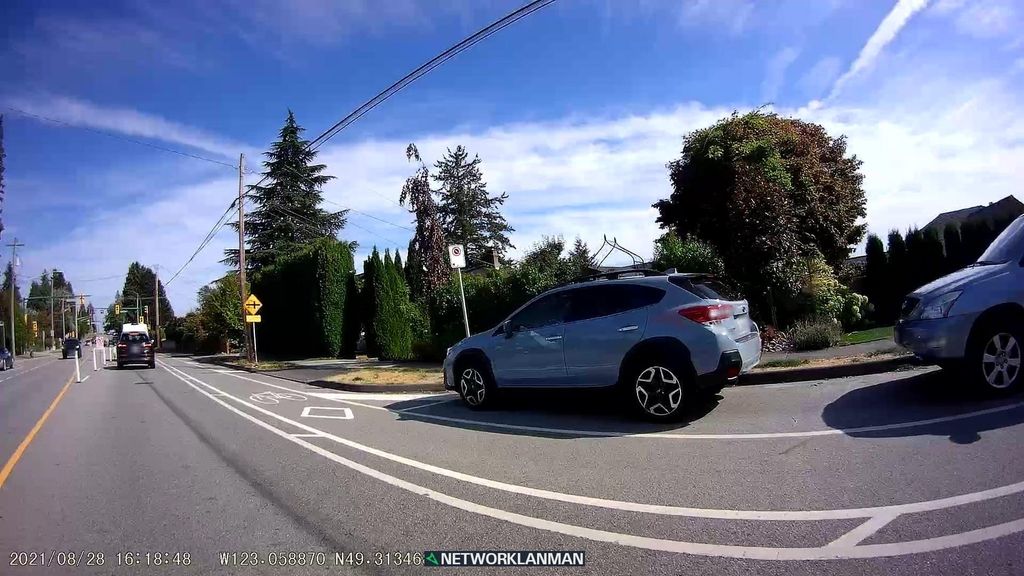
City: vancouver